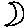
Label: moon